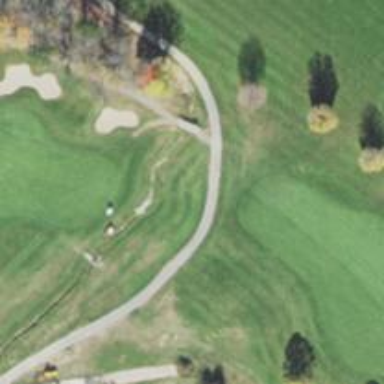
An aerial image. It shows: Path bridge over golf course.